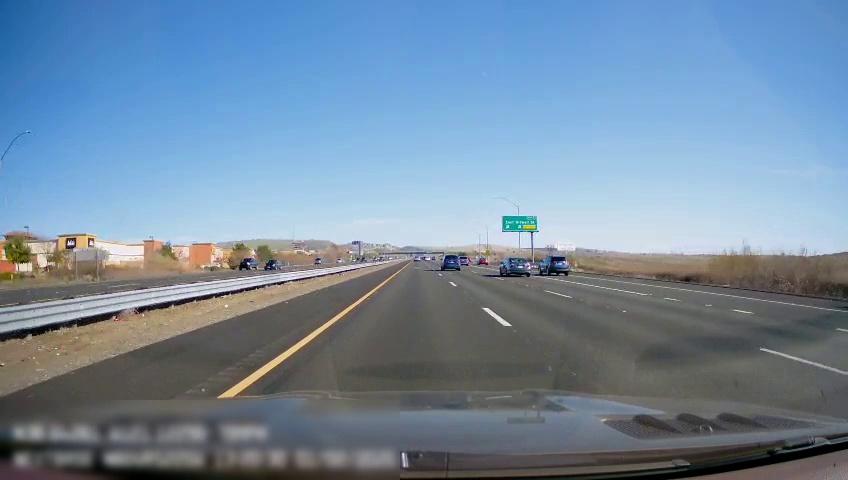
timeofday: Day
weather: Sunny
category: Drivable Space
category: Drivable Space
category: Vehicles | SUV
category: Vehicles | Car
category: Vehicles | Car
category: Vehicles | Car
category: Vehicles | SUV
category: Vehicles | SUV
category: Vehicles | SUV
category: Lanes | Opposite Lane
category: Lanes | Opposite Lane
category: Lanes | Current Lane
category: Lanes | Current Lane
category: Lanes | Alternate Lane
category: Lanes | Alternate Lane
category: Lanes | Alternate Lane
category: Traffic | Signs